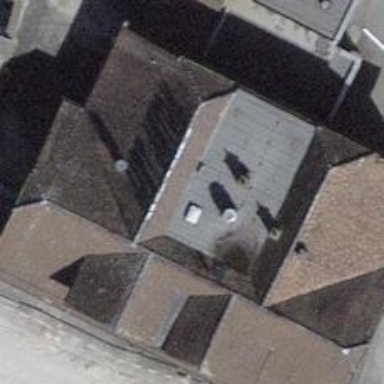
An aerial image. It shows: Restaurant.